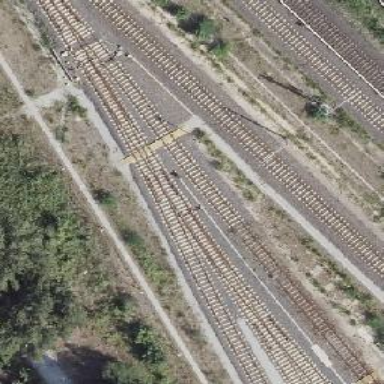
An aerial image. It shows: Railway signal.